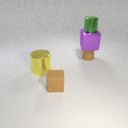
small brown rubber cylinder below small green metal cylinder